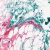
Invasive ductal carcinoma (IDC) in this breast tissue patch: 0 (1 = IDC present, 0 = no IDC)